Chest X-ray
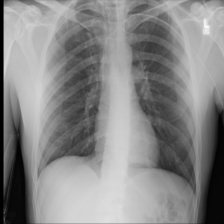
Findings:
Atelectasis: negative
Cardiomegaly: negative
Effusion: negative
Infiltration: negative
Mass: negative
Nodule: negative
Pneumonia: negative
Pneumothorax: negative
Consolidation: negative
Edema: negative
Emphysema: negative
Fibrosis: negative
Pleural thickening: negative
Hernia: negative